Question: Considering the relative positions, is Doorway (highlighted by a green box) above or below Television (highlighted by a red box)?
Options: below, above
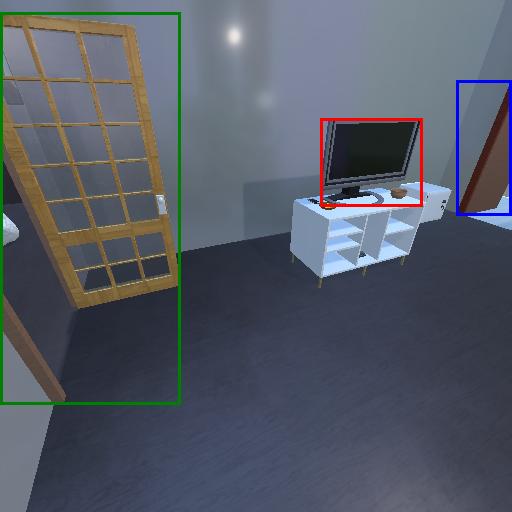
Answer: below